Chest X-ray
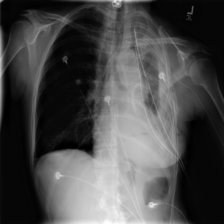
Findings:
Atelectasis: negative
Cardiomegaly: negative
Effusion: negative
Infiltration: negative
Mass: negative
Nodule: negative
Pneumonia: negative
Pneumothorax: negative
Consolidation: positive
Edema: negative
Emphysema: negative
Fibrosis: negative
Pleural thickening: positive
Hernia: negative